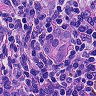
Metastatic tissue present: yes